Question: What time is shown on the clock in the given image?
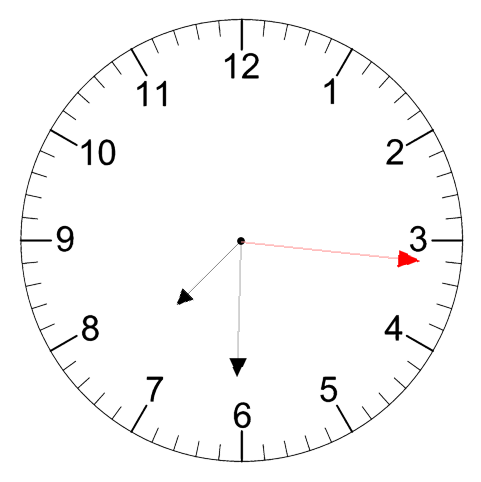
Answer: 07:30:16